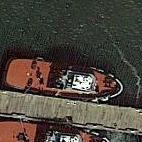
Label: civil